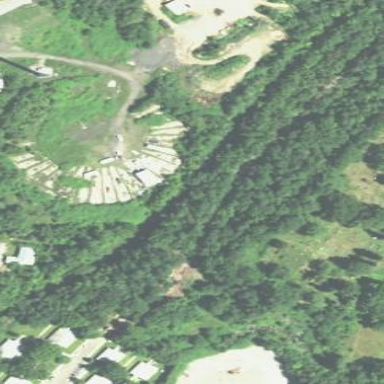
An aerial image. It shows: Historic roundhouse that once served the railway.